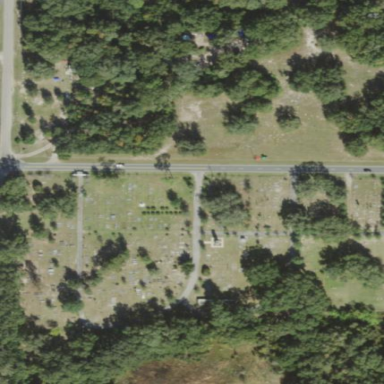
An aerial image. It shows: Grave yard.